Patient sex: M
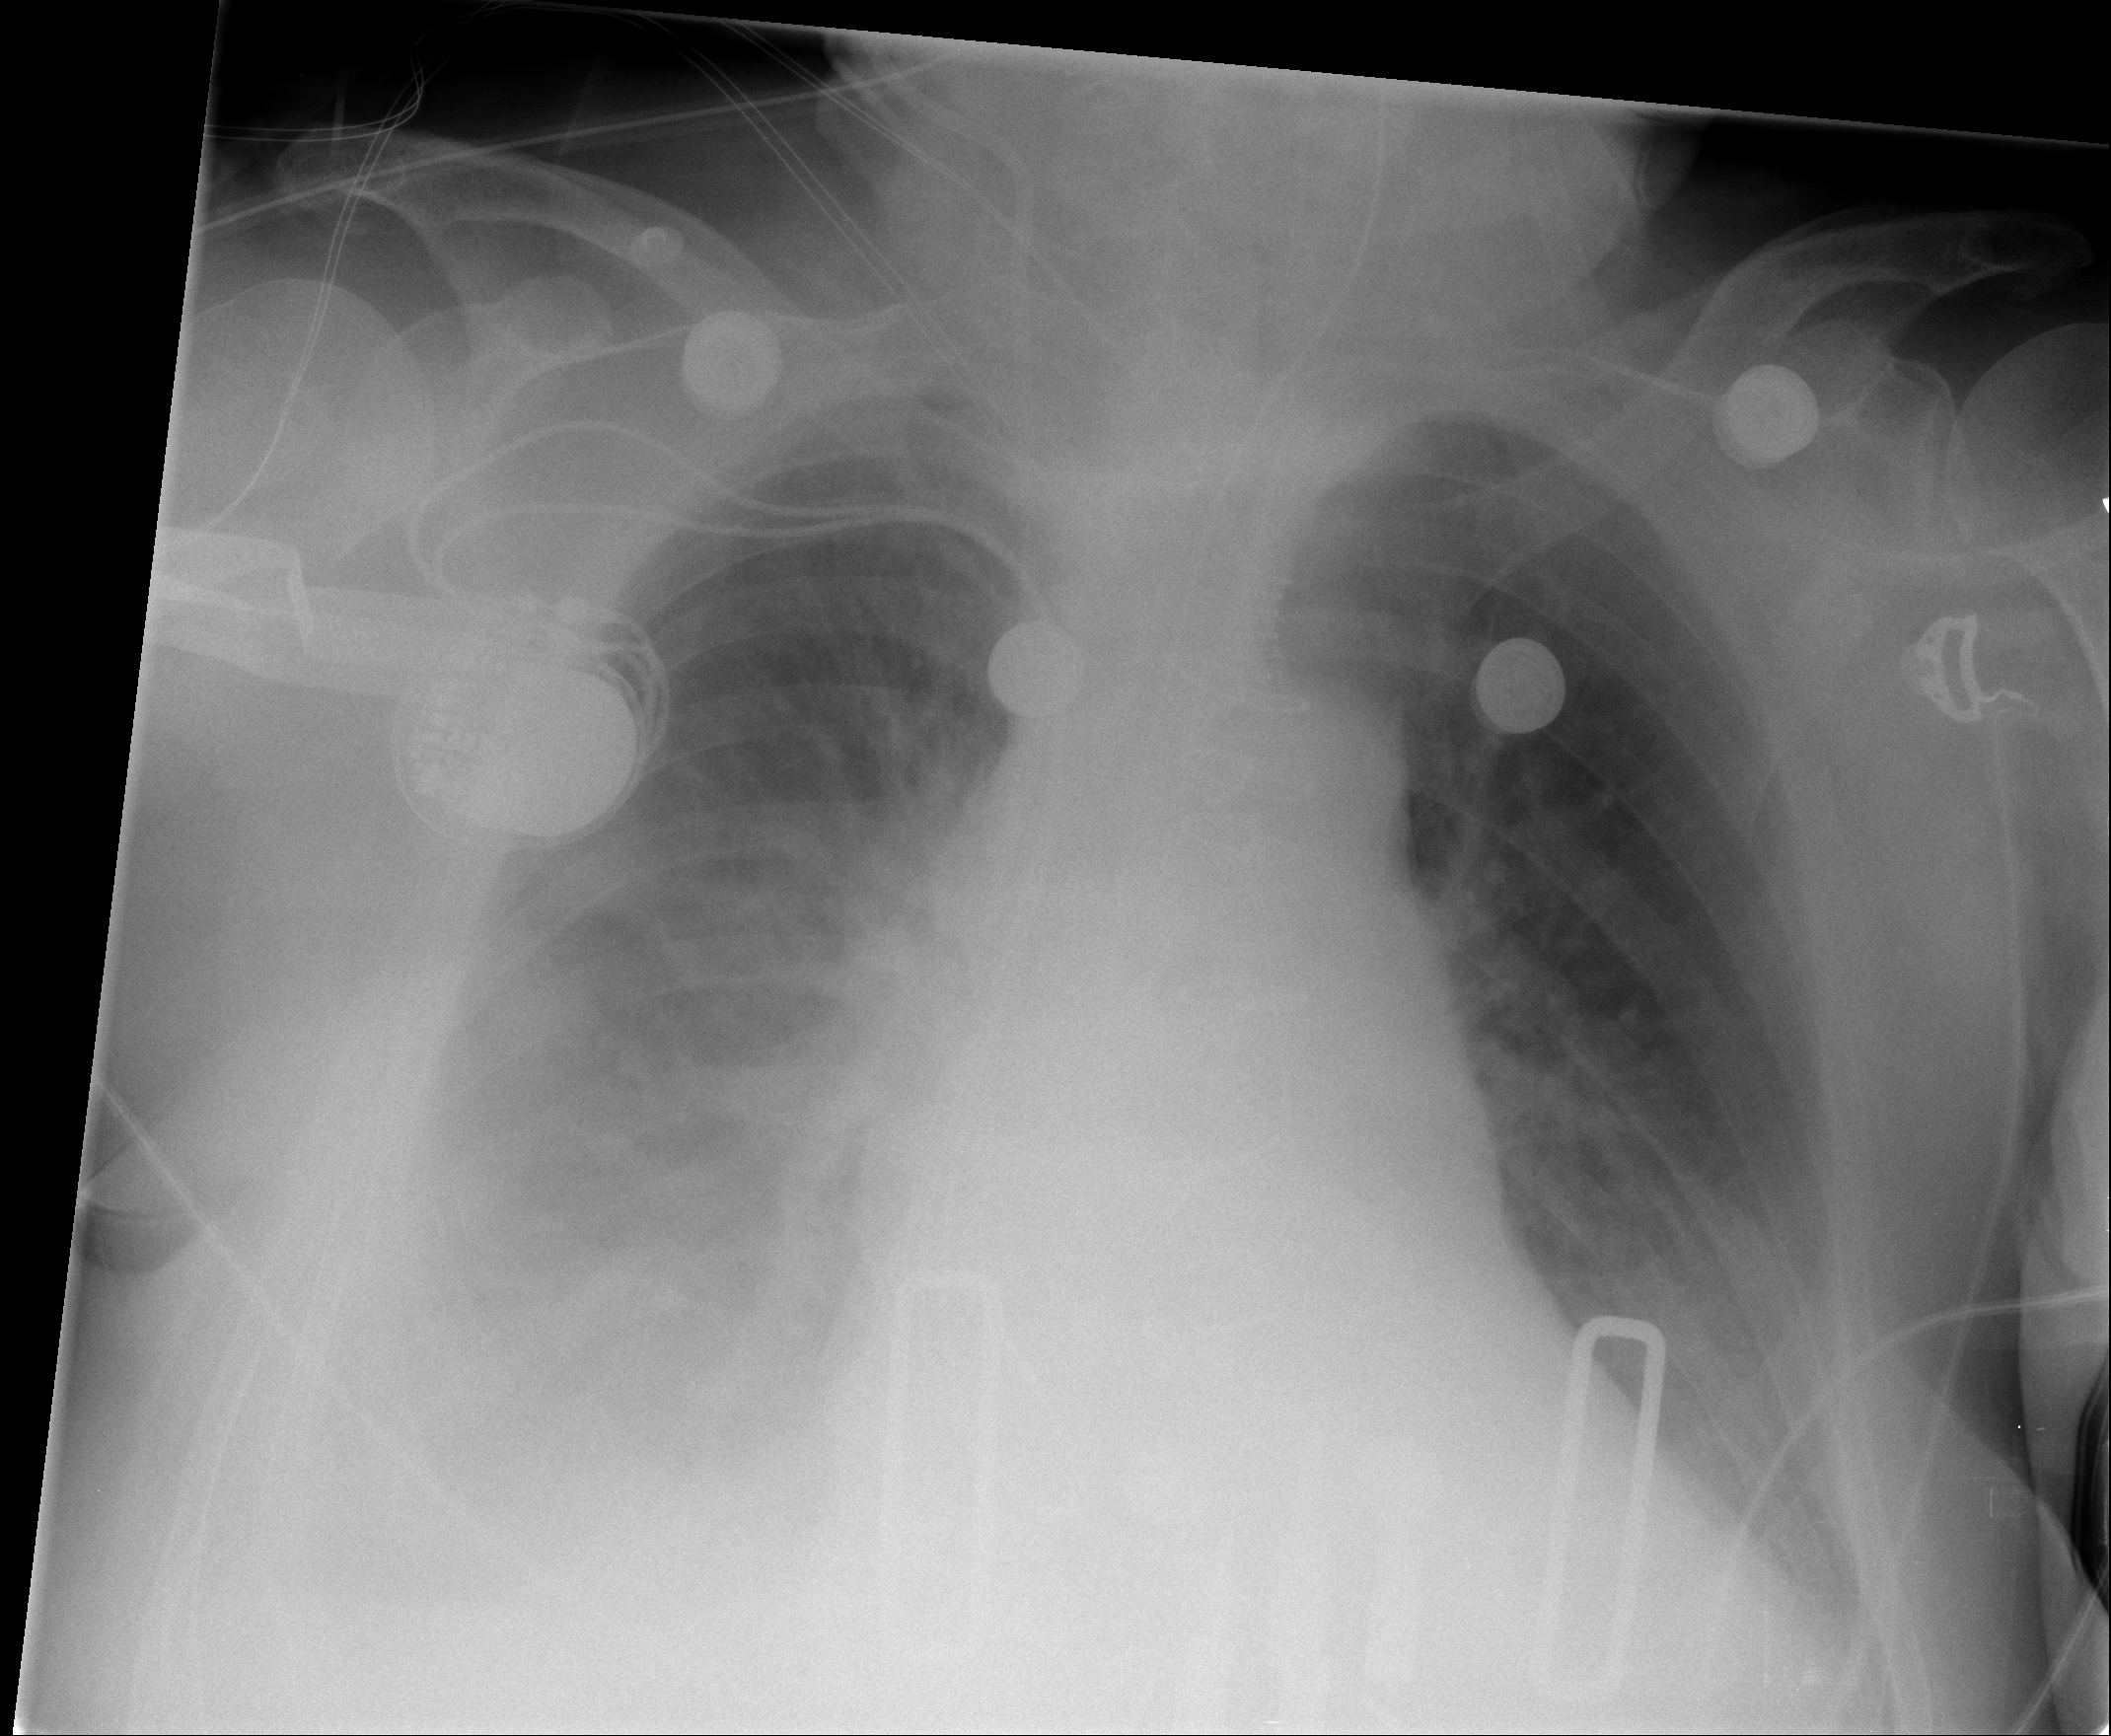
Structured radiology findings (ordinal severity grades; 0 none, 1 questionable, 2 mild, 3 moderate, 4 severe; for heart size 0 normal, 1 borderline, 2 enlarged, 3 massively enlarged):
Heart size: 1
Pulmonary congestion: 1
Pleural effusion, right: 2
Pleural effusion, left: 0
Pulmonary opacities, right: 0
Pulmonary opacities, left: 0
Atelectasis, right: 2
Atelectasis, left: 0